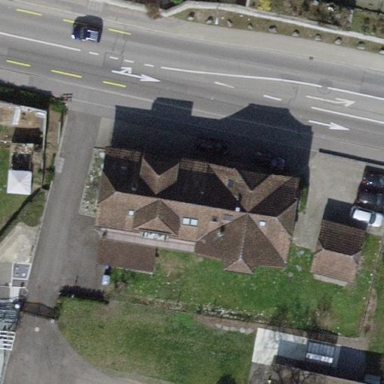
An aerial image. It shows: Semi-detached house.